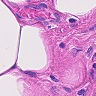
Metastatic tissue present: no